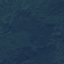
Land use / land cover: Forest